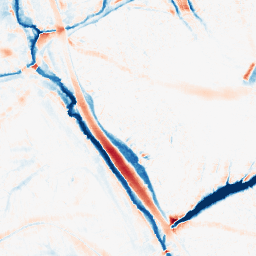
Category: morphological
Decomposition family: morphological_ellipse
Decomposition parameters: operation: average
width: 20
height: 20
Upsampling method: regularized
Upsampling parameters: scale: 2
lambda_reg: 0.001
Upsampling scale: 2